Question: I have installed 'Elementary OS' that is basically 'Ubuntu 14.04' and I want to run php with apache2 server. I have successfully installed apache and php, but I can't see the php files. For example, I saved a 'phpinfo.php' file with the following code
'''
<?php
phpinfo();
?>
'''
display the following result

When I run 'php -v' it shows the next
> PHP 5.5.9-1ubuntu4.9 (cli) (built: Apr 17 2015 11:44:57)
Copyright (c) <PHONE> The PHP Group
Zend Engine v2.5.0, Copyright (c) <PHONE> Zend Technologies
with Zend OPcache v7.0.3, Copyright (c) <PHONE>, by Zend Technologies
And for 'apache2 -v' show this
> Server version: Apache/2.4.7 (Ubuntu)
Server built: Mar 10 2015 13:05:59
So I want to know what is wrong, what should I do to display php files properly?
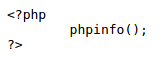
Answer: Install php as apache module. In ubuntu you can run this
'''
$ sudo apt-get install libapache2-mod-php5
'''